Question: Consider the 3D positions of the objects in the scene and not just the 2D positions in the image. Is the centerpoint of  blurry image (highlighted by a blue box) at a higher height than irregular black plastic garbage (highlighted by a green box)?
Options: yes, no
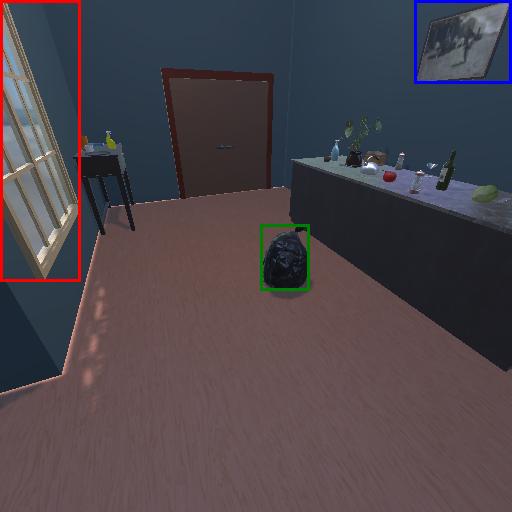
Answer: yes